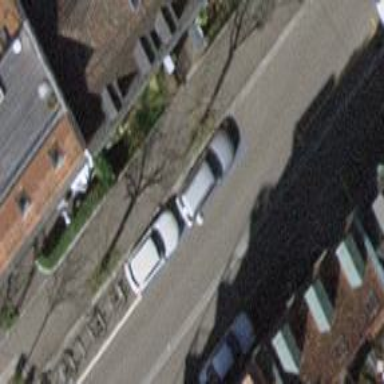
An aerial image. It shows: Parking lane designated for parking.